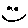
Label: smiley face